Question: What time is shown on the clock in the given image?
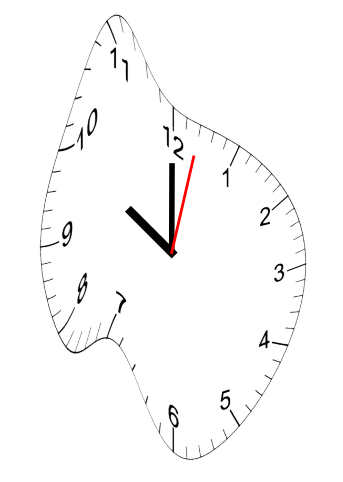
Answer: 10:00:02